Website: bh-photo
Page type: customer-info-address
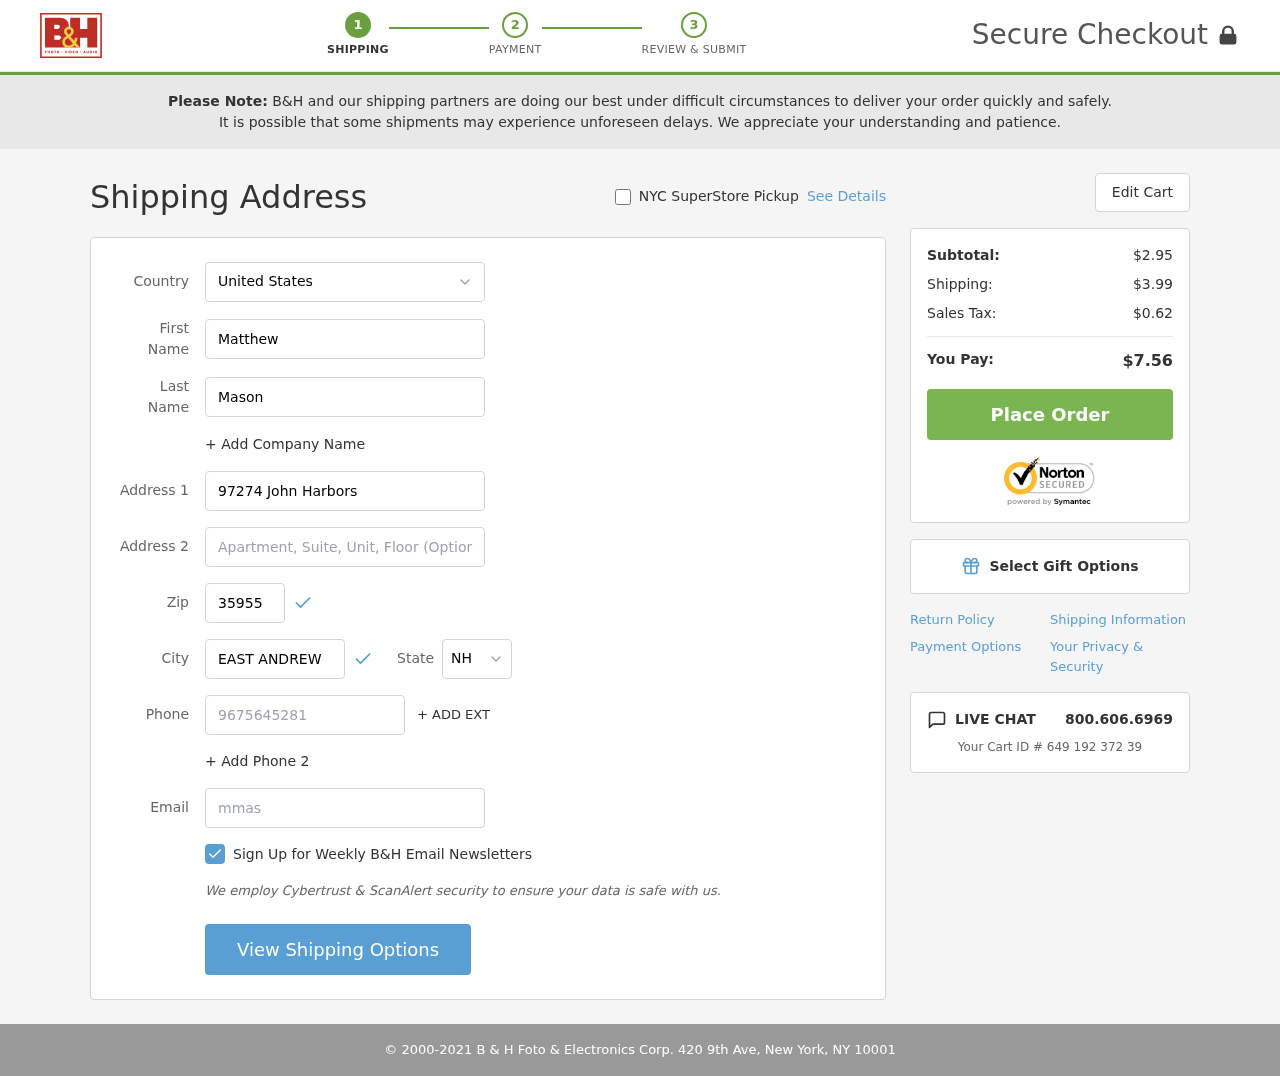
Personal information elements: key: PII_CITY
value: East Andrew
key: PII_COUNTRY
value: United States
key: PII_EMAIL
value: mmason@gmail.com
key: PII_FIRSTNAME
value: Matthew
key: PII_LASTNAME
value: Mason
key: PII_PHONE
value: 9675645281
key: PII_POSTCODE
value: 35955
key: PII_STATE_ABBR
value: NH
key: PII_STREET
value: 97274 John Harbors
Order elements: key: ORDER_SUBTOTAL
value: $2.95
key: ORDER_SHIPPING_COST
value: $3.99
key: ORDER_TAX
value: $0.62
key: ORDER_TOTAL
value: $7.56
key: ORDER_ID
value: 649 192 372 39